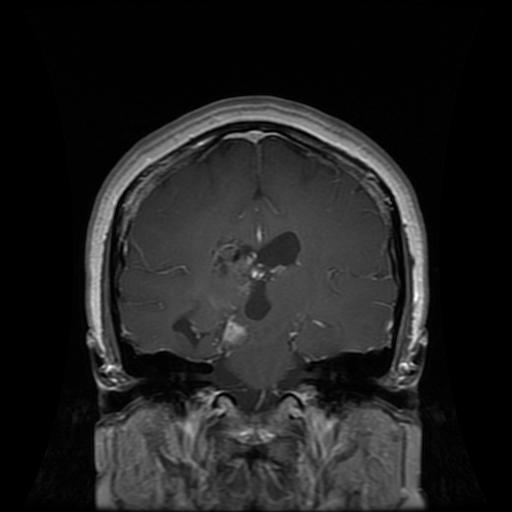
Label: glioma